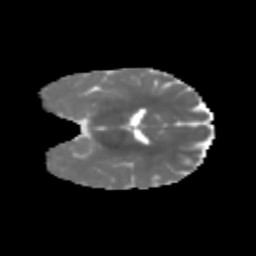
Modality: MD
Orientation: coronal
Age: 6
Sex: female
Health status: healthy